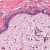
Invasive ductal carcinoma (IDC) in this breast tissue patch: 0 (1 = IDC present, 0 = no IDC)